【题型】解答题　【知识点】解析几何　【难度】medium
如图所示，在平面直角坐标系中，椭圆 $\Gamma:\frac{x^2}{2}+y^2=1$ 的左、右焦点分别为 $F_1,F_2$，设 $P$ 是第一象限内 $\Gamma$ 上的一点，$PF_1$、$PF_2$ 的延长线分别交 $\Gamma$ 于点 $Q_1$、$Q_2$。

(1) 求 $\triangle PF_1Q_2$ 的周长；

(2) 求 $\triangle PF_1Q_2$ 面积的取值范围；

(3) 求 $S_{\triangle PF_2Q_1}-S_{\triangle PF_1Q_2}$ 的最大值。
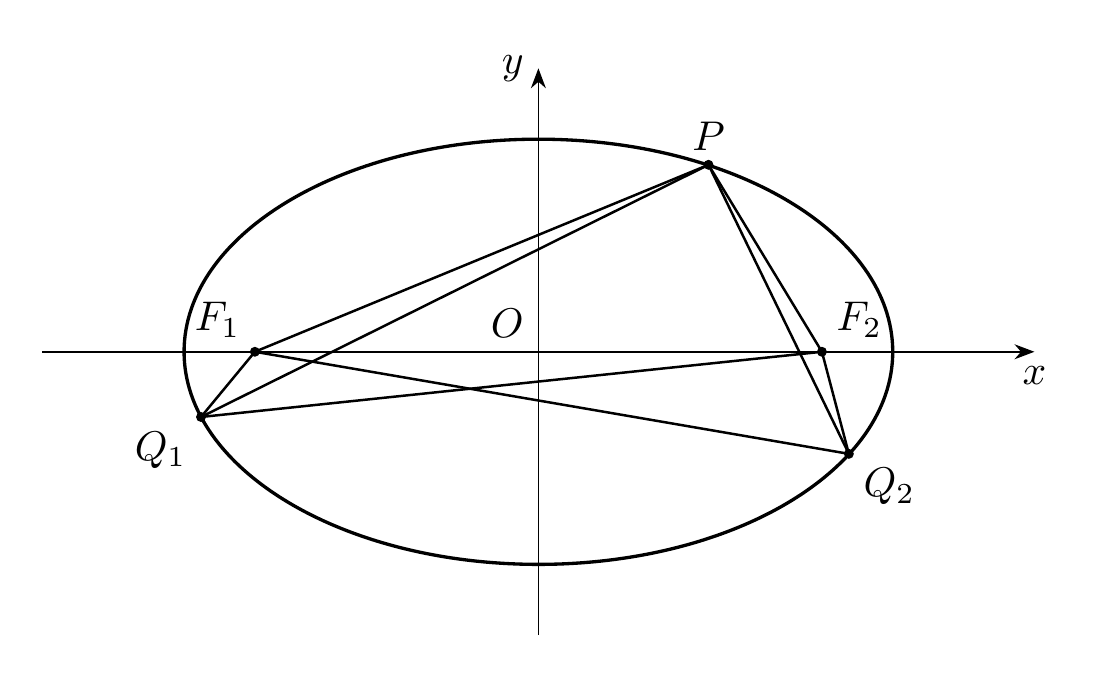
【解答】
\vspace{0.5em}
\textbf{【答案】}
(1) $4\sqrt{2}$；

(2) $(0,\sqrt{2}]$；

(3) $\frac{2\sqrt{2}}{3}$。

\vspace{0.5em}
\textbf{【分析】}
(1) 根据题意，由椭圆的定义即可得到 $\triangle PQ_2F_1$ 的周长为 $4a$，从而得到结果；

(2) 根据题意，联立直线 $PQ_2$ 与椭圆方程，结合韦达定理与弦长公式代入计算，即可得到结果；

(3) 根据题意，联立直线 $F_1P$ 的方程与椭圆方程，代入计算，即可得到点 $Q_1$ 的坐标，同理可得点 $Q_2$ 的坐标，然后表示出 $S_{\triangle PF_2Q_1}-S_{\triangle PF_1Q_2}$，结合基本不等式即可得到结果。

\vspace{0.5em}
\textbf{【解析】}
(1) $\because F_1,F_2$ 为椭圆 $C$ 的两焦点，且 $P,Q_2$ 为椭圆上的点，
$\therefore PF_1+PF_2=Q_2F_1+Q_2F_2=2a$，从而 $\triangle PQ_2F_1$ 的周长为 $4a$。

由题意，得 $4a=4\sqrt{2}$，即 $\triangle PF_1Q_2$ 的周长为 $4\sqrt{2}$。

(2) 由题意可设过 $PQ_2$ 的直线方程为 $x=my+1$，$P(x_0,y_0),Q_2(x_2,y_2),(x_0>0,y_0>0)$

联立
\[
\begin{cases}
x=my+1 \\
x^2+2y^2=2
\end{cases}
\]
消去 $x$ 得 $(m^2+2)y^2+2my-1=0$，

因为直线 $PQ_2$ 所过定点 $(1,0)$ 在椭圆内，则直线与椭圆必有两交点，

则 $y_0+y_2=-\frac{2m}{m^2+2},y_0\cdot y_2=-\frac{1}{m^2+2}$，

所以 $|y_0-y_2|=\sqrt{\left(\frac{2m}{m^2+2}\right)^2+\frac{4}{m^2+2}}=\sqrt{\frac{8}{m^2+2}-\frac{8}{(m^2+2)^2}}$，

令 $t=\frac{1}{m^2+2}\left(0<t\leq\frac{1}{2}\right)$，

则 $|y_0-y_2|=\sqrt{8(t-t^2)}\leq\sqrt{2}$（当 $t=\frac{1}{2}$ 时等号成立，即 $m=0$ 时）

所以 $S_{\triangle PF_1Q_2}=\frac{1}{2}|F_1F_2||y_0-y_2|=\frac{1}{2}\times 2\cdot|y_0-y_2|=|y_0-y_2|\leq\sqrt{2}$，

故 $\triangle PF_1Q_2$ 面积的取值范围为 $(0,\sqrt{2}]$。

(3) 设 $Q_1(x_1,y_1)$，直线 $F_1P$ 的方程为：$y=\frac{y_0}{x_0+1}(x+1)$，将其代入椭圆 $\Gamma$ 的方程可得 $\frac{x^2}{2}+\frac{y_0^2}{(x_0+1)^2}(x+1)^2=1$，

整理可得 $(2x_0+3)x^2+4y_0^2x-3x_0^2-4x_0=0$，

则 $x_0x_1=\frac{-3x_0^2-4x_0}{2x_0+3}$，得 $x_1=-\frac{3x_0+4}{2x_0+3}$，$y_1=\frac{y_0}{x_0+1}\left(-\frac{3x_0+4}{2x_0+3}+1\right)=-\frac{y_0}{2x_0+3}$，

故 $Q_1\left(-\frac{3x_0+4}{2x_0+3},-\frac{y_0}{2x_0+3}\right)$。

当 $x_0\neq 1$ 时，直线 $F_2P$ 的方程为：$y=\frac{y_0}{x_0-1}(x-1)$，将其代入椭圆方程并整理可得

$(-2x_0+3)x^2-4y_0^2x-3x_0^2+4x_0=0$，

同理，可得 $Q_2\left(\frac{3x_0-4}{2x_0-3},\frac{y_0}{2x_0-3}\right)$，

所以 $S_{\triangle PF_2Q_1}-S_{\triangle PF_1Q_2}=\frac{1}{2}\times 2\cdot(-y_2)-\frac{1}{2}\times 2\cdot(-y_1)$
$=y_1-y_2=-\frac{y_0}{2x_0+3}-\frac{y_0}{2x_0-3}=\frac{8x_0y_0}{x_0^2+18y_0^2}=\frac{8}{\frac{x_0}{y_0}+\frac{18y_0}{x_0}}\leq\frac{8}{2\sqrt{\frac{x_0}{y_0}\cdot\frac{18y_0}{x_0}}}=\frac{2\sqrt{2}}{3}$，

当且仅当 $x_0=\frac{3\sqrt{5}}{5},y_0=\frac{\sqrt{10}}{10}$ 时，等号成立。

若 $PF_2\perp x$ 轴时，易知 $P\left(1,\frac{\sqrt{2}}{2}\right),y_1=-\frac{\sqrt{2}}{10},y_2=-\frac{\sqrt{2}}{2}$，

此时 $S_{\triangle PF_2Q_1}-S_{\triangle PF_1Q_2}=y_1-y_2=-\frac{\sqrt{2}}{10}-\left(-\frac{\sqrt{2}}{2}\right)=\frac{2\sqrt{2}}{5}$，

综上，$S_{\triangle PF_2Q_1}-S_{\triangle PF_1Q_2}$ 的最大值为 $\frac{2\sqrt{2}}{3}$。

\vspace{0.5em}
\textbf{【点睛】} 关键点点睛：本题主要考查了直线与椭圆相交问题，以及椭圆中三角形面积问题，难度较大，解答本题的关键在于联立直线与椭圆方程，结合三角形的面积公式代入计算。